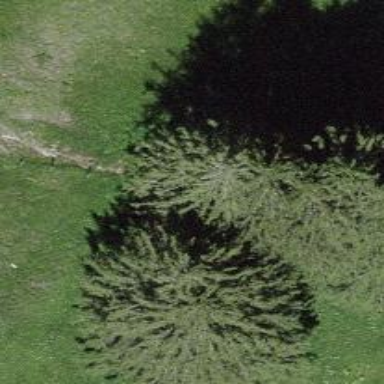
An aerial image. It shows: Needle-leaved tree in nature.